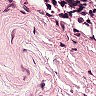
Metastatic tissue present: no